Question: As you can see from the following picture:

When I scroll to the letter the green line on the header fills the space (as B letter) but when not fills only the letter (as C letter).
I want the C letter to also fill the whole space.
Here is the code I used taken Tonic Artos' Example:
'''
<LinearLayout xmlns:android="http://schemas.android.com/apk/res/android"
android:layout_width="match_parent"
android:layout_height="match_parent"
android:orientation="vertical"
>
<LinearLayout
android:layout_width="match_parent"
android:layout_height="wrap_content"
android:orientation="horizontal" >
<TextView
android:id="@+id/itemGridHeader"
android:layout_width="0dip"
android:layout_height="match_parent"
android:layout_weight="1"
android:gravity="left"
android:paddingBottom="4dp"
android:paddingLeft="4dp"
android:paddingTop="4dp"
android:textColor="@color/myColor"
android:textSize="16.5sp"
android:textStyle="bold"
android:textAllCaps="true"
>
</TextView>
</LinearLayout>
<FrameLayout
android:layout_width="match_parent"
android:layout_height="1dp"
android:background="@color/myColor" >
</FrameLayout>
'''
And here is the link of the code:
<URL>
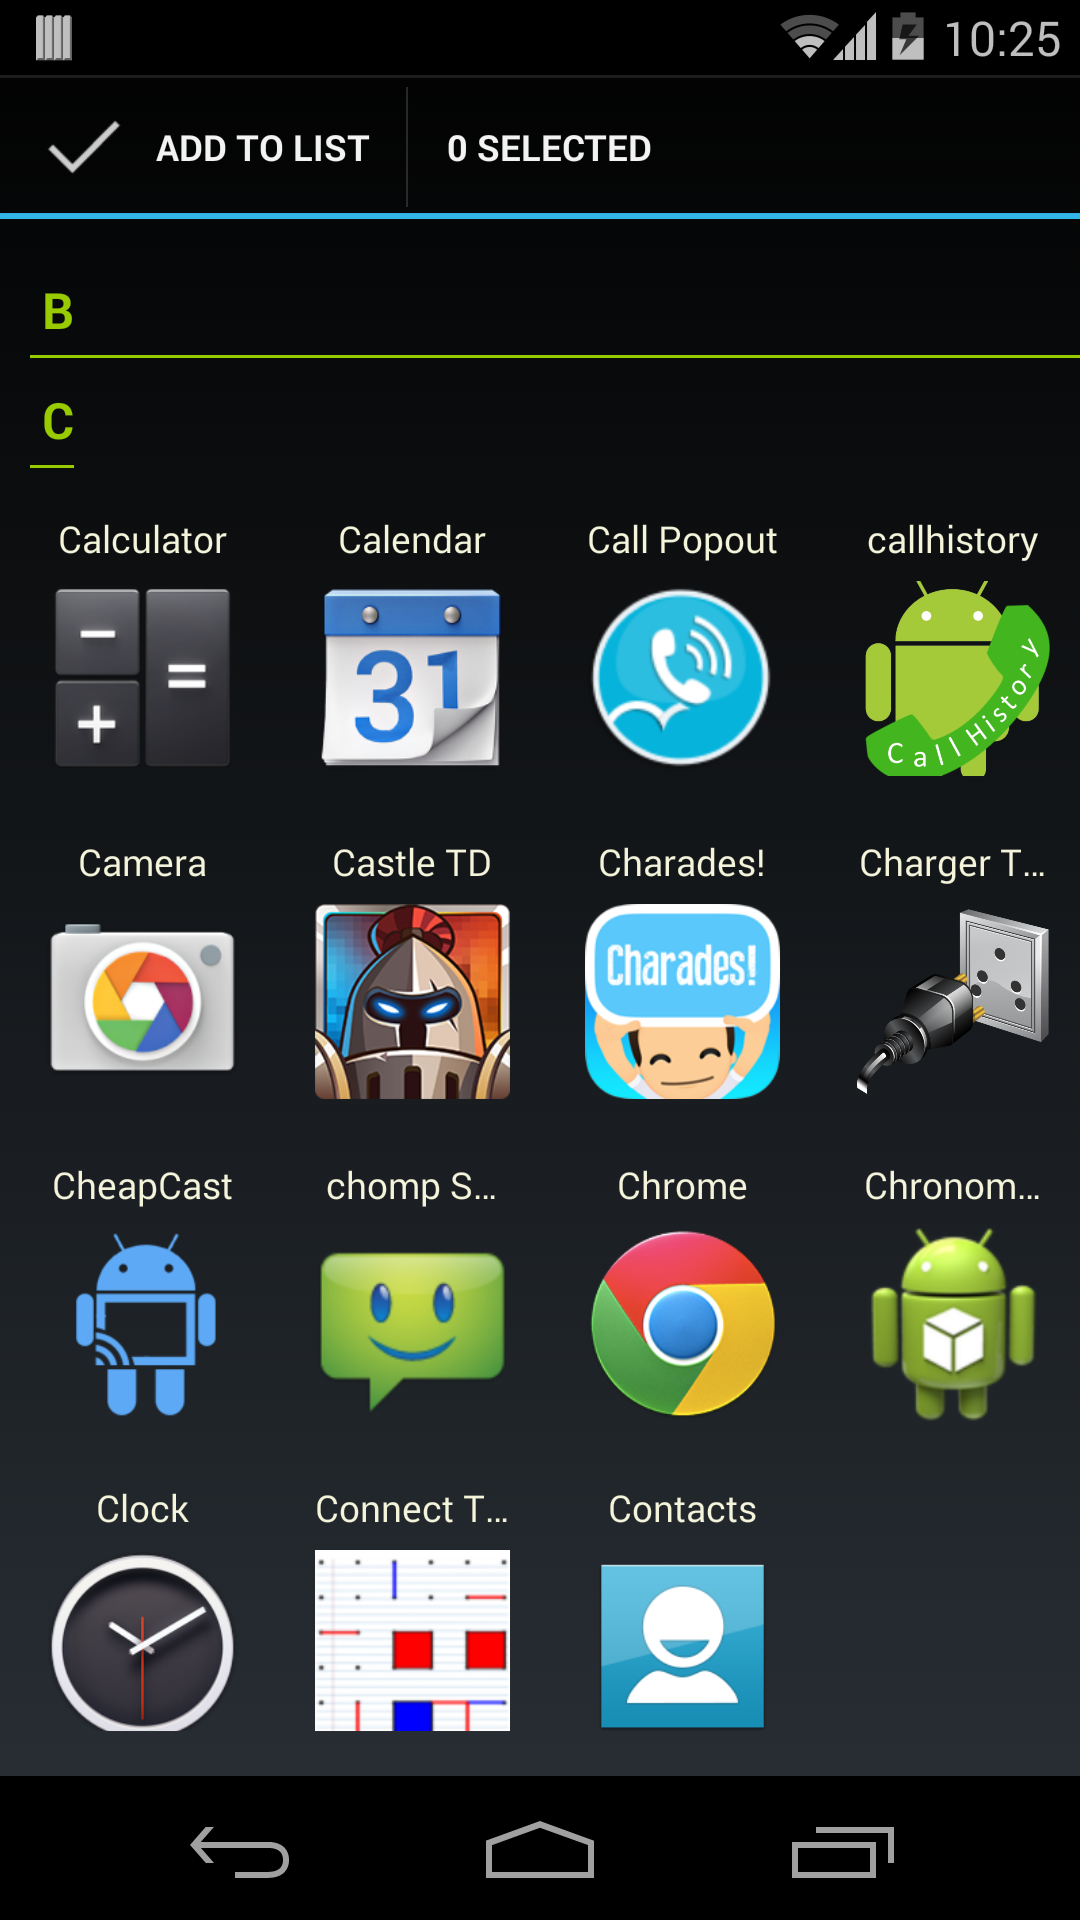
Answer: Maybe this question is a bit old, but I was struggling with the same problem today and I wanted to share what I did.

What it was happening is that I was using gradle to add the dependency to this library and I knew that without gradle in a previous version it was working at some point, so I deleted the dependency and added this jar that I had among my files and then it was fixed.
<URL>